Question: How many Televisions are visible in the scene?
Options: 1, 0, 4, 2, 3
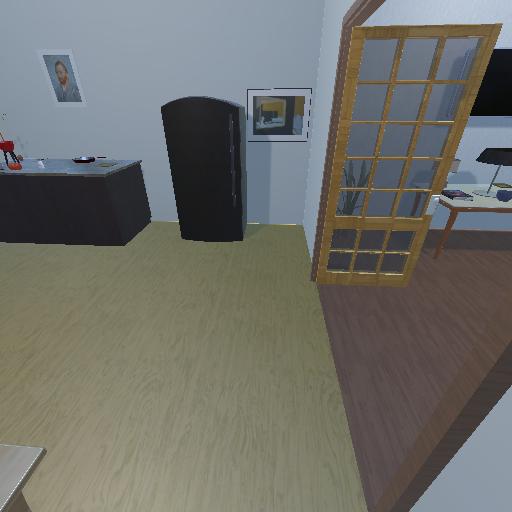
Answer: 1